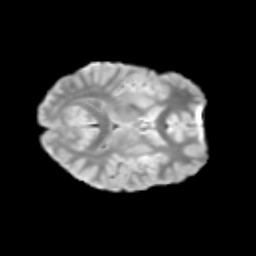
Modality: T2w
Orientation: axial
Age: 13
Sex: male
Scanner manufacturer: siemens
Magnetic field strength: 3 T
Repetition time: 3.8 s
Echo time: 0.07 s